Chest X-ray:
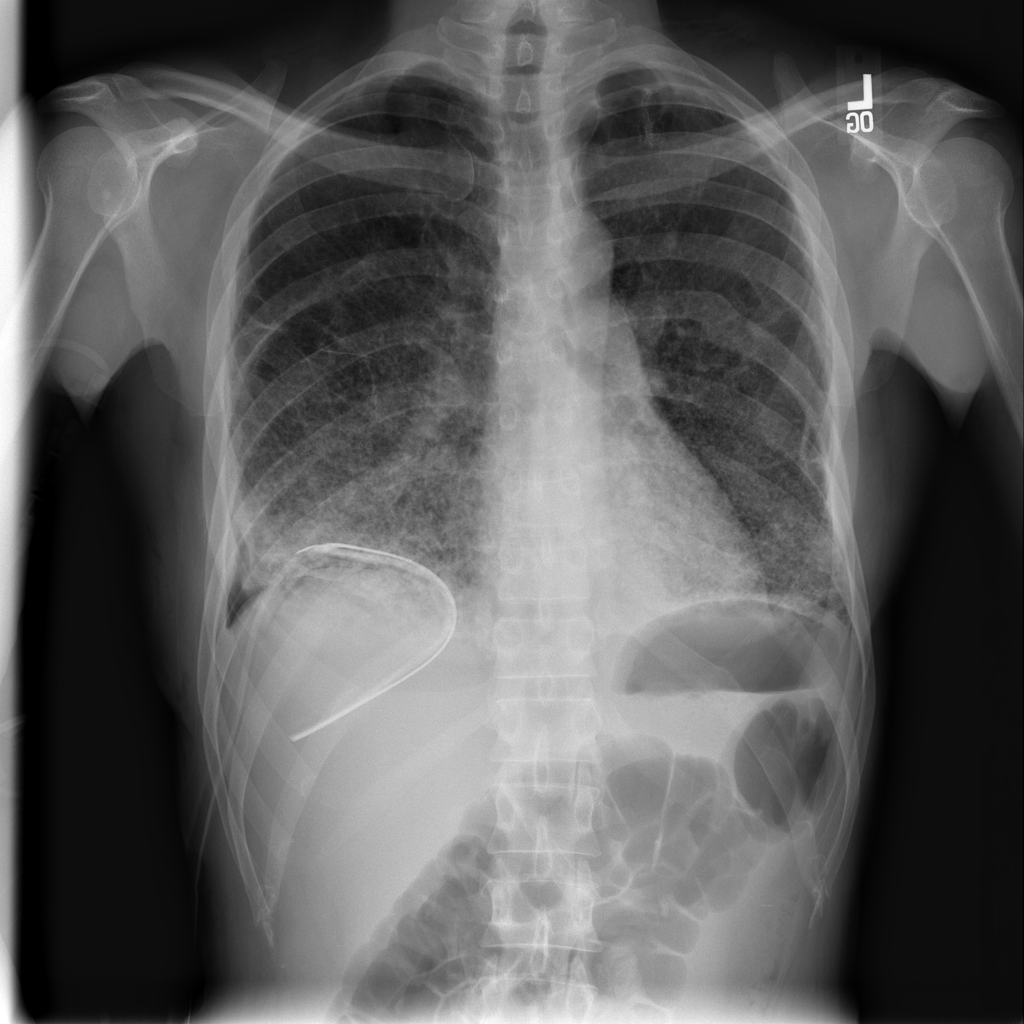
Findings: Fracture, Consolidation, Pneumothorax, Effusion, Calcification
No abnormal finding: no